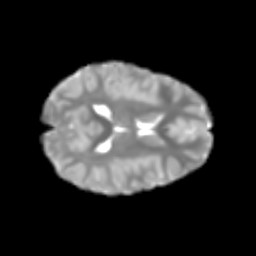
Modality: T2w
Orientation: axial
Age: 7
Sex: male
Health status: healthy